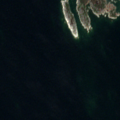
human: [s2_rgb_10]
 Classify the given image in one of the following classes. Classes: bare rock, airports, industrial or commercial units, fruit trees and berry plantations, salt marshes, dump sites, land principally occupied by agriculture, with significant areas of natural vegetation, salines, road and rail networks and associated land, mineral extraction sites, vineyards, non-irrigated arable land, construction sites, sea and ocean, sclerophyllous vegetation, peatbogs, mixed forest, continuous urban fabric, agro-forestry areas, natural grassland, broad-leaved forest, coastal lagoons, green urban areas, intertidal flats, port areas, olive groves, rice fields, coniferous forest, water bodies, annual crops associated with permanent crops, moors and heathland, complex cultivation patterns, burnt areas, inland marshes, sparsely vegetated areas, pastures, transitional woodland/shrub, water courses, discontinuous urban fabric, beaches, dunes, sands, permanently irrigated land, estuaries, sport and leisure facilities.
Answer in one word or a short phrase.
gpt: bare rock, sea and ocean